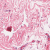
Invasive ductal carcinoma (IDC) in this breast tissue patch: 0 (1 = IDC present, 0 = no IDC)